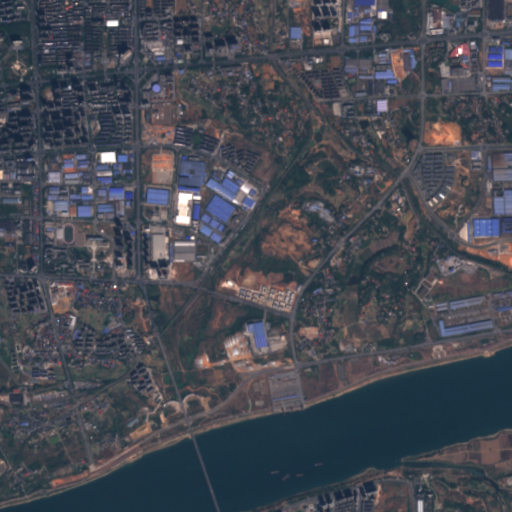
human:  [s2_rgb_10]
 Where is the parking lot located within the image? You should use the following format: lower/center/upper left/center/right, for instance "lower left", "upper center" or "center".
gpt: The parking lot is located in the upper left of the image.
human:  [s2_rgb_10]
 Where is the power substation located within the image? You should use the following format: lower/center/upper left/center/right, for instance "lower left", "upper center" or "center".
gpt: The power substation is located in the upper left of the image.
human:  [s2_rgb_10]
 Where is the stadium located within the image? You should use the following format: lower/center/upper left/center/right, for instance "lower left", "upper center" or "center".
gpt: The stadium is located in the center left of the image.
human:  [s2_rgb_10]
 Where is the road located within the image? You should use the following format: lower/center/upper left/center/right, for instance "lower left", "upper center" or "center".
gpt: There is no road in the image.